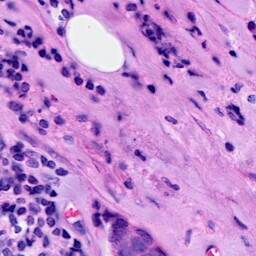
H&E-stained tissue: Breast